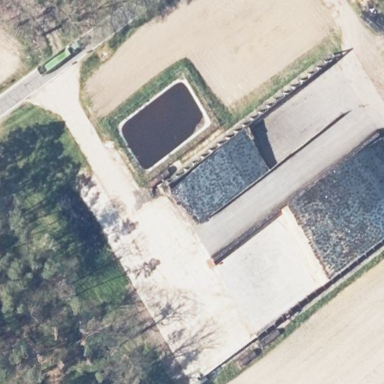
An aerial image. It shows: Bunker silo.